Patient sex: M
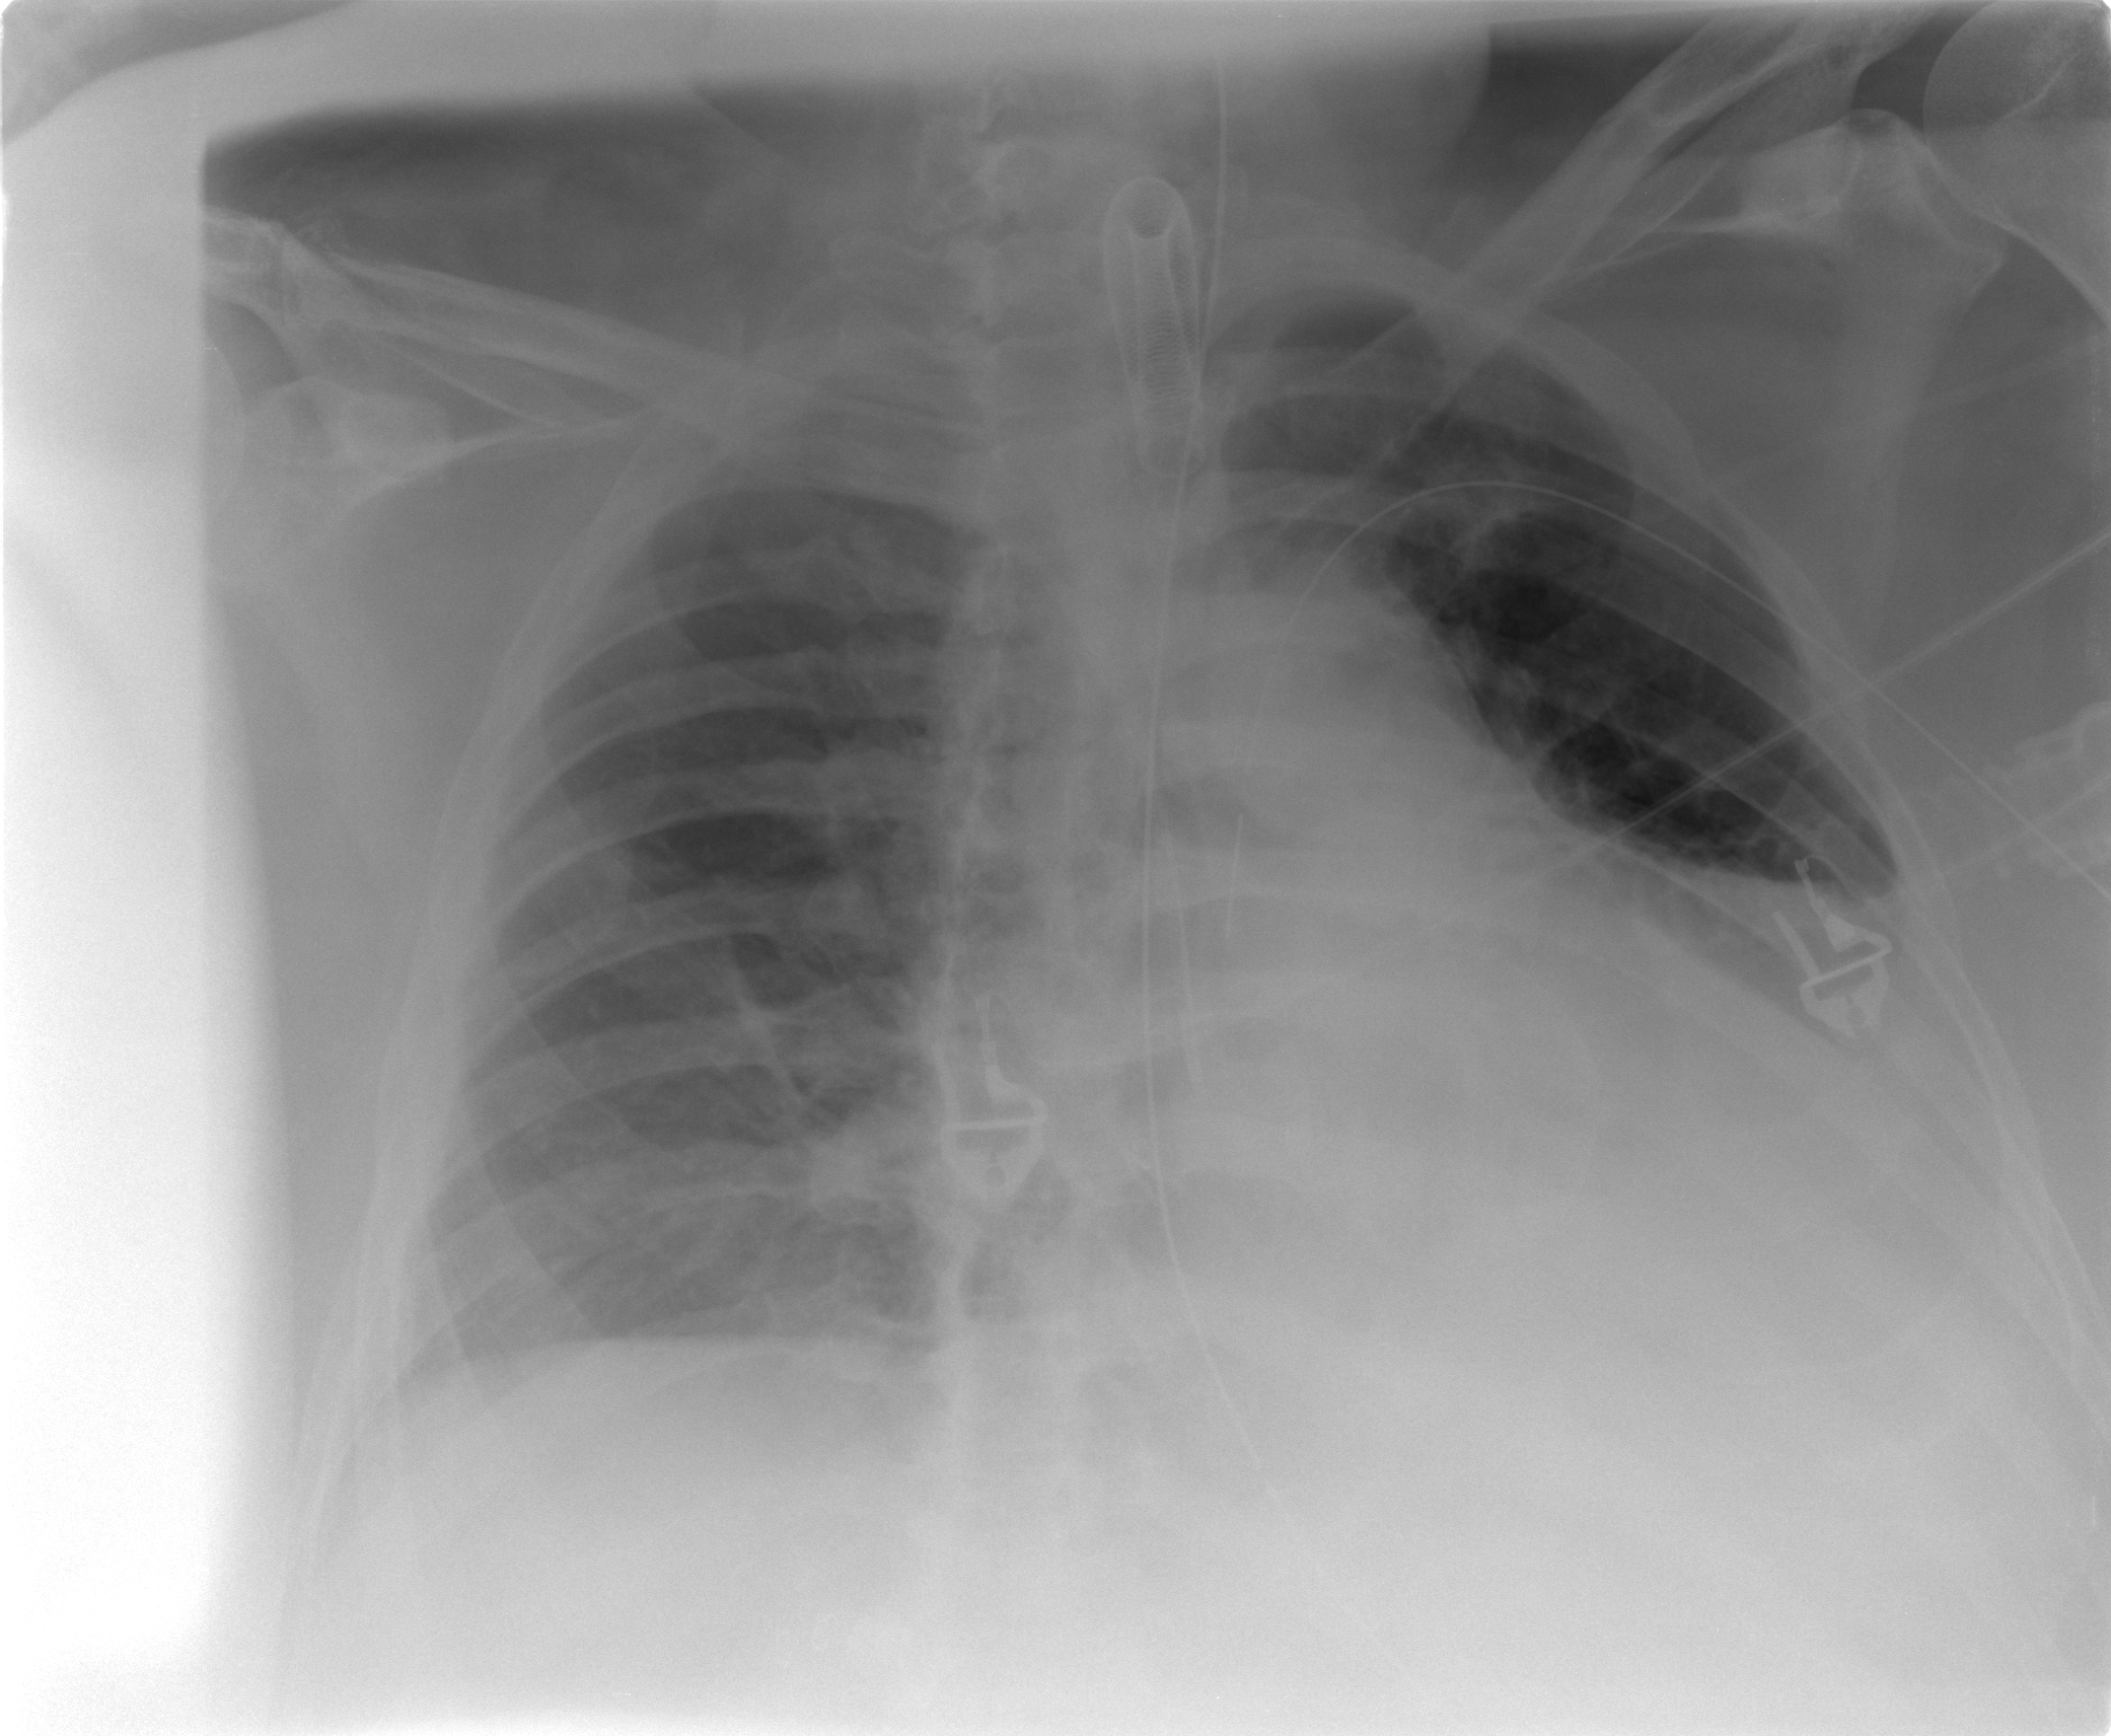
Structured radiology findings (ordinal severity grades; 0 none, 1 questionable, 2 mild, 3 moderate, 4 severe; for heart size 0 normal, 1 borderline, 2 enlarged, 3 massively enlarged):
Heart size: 2
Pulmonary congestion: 2
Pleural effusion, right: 2
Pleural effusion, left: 3
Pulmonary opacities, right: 0
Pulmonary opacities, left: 0
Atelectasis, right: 2
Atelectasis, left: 3